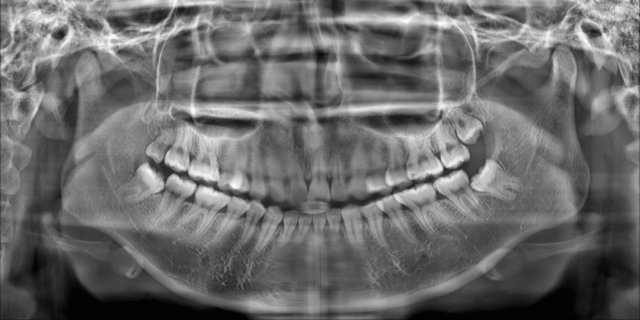
adult